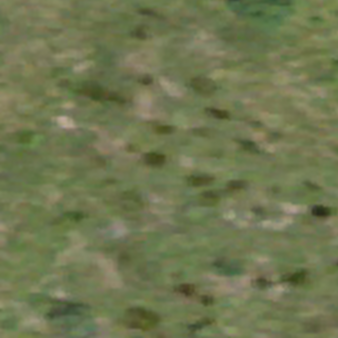
Label: other